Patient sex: M
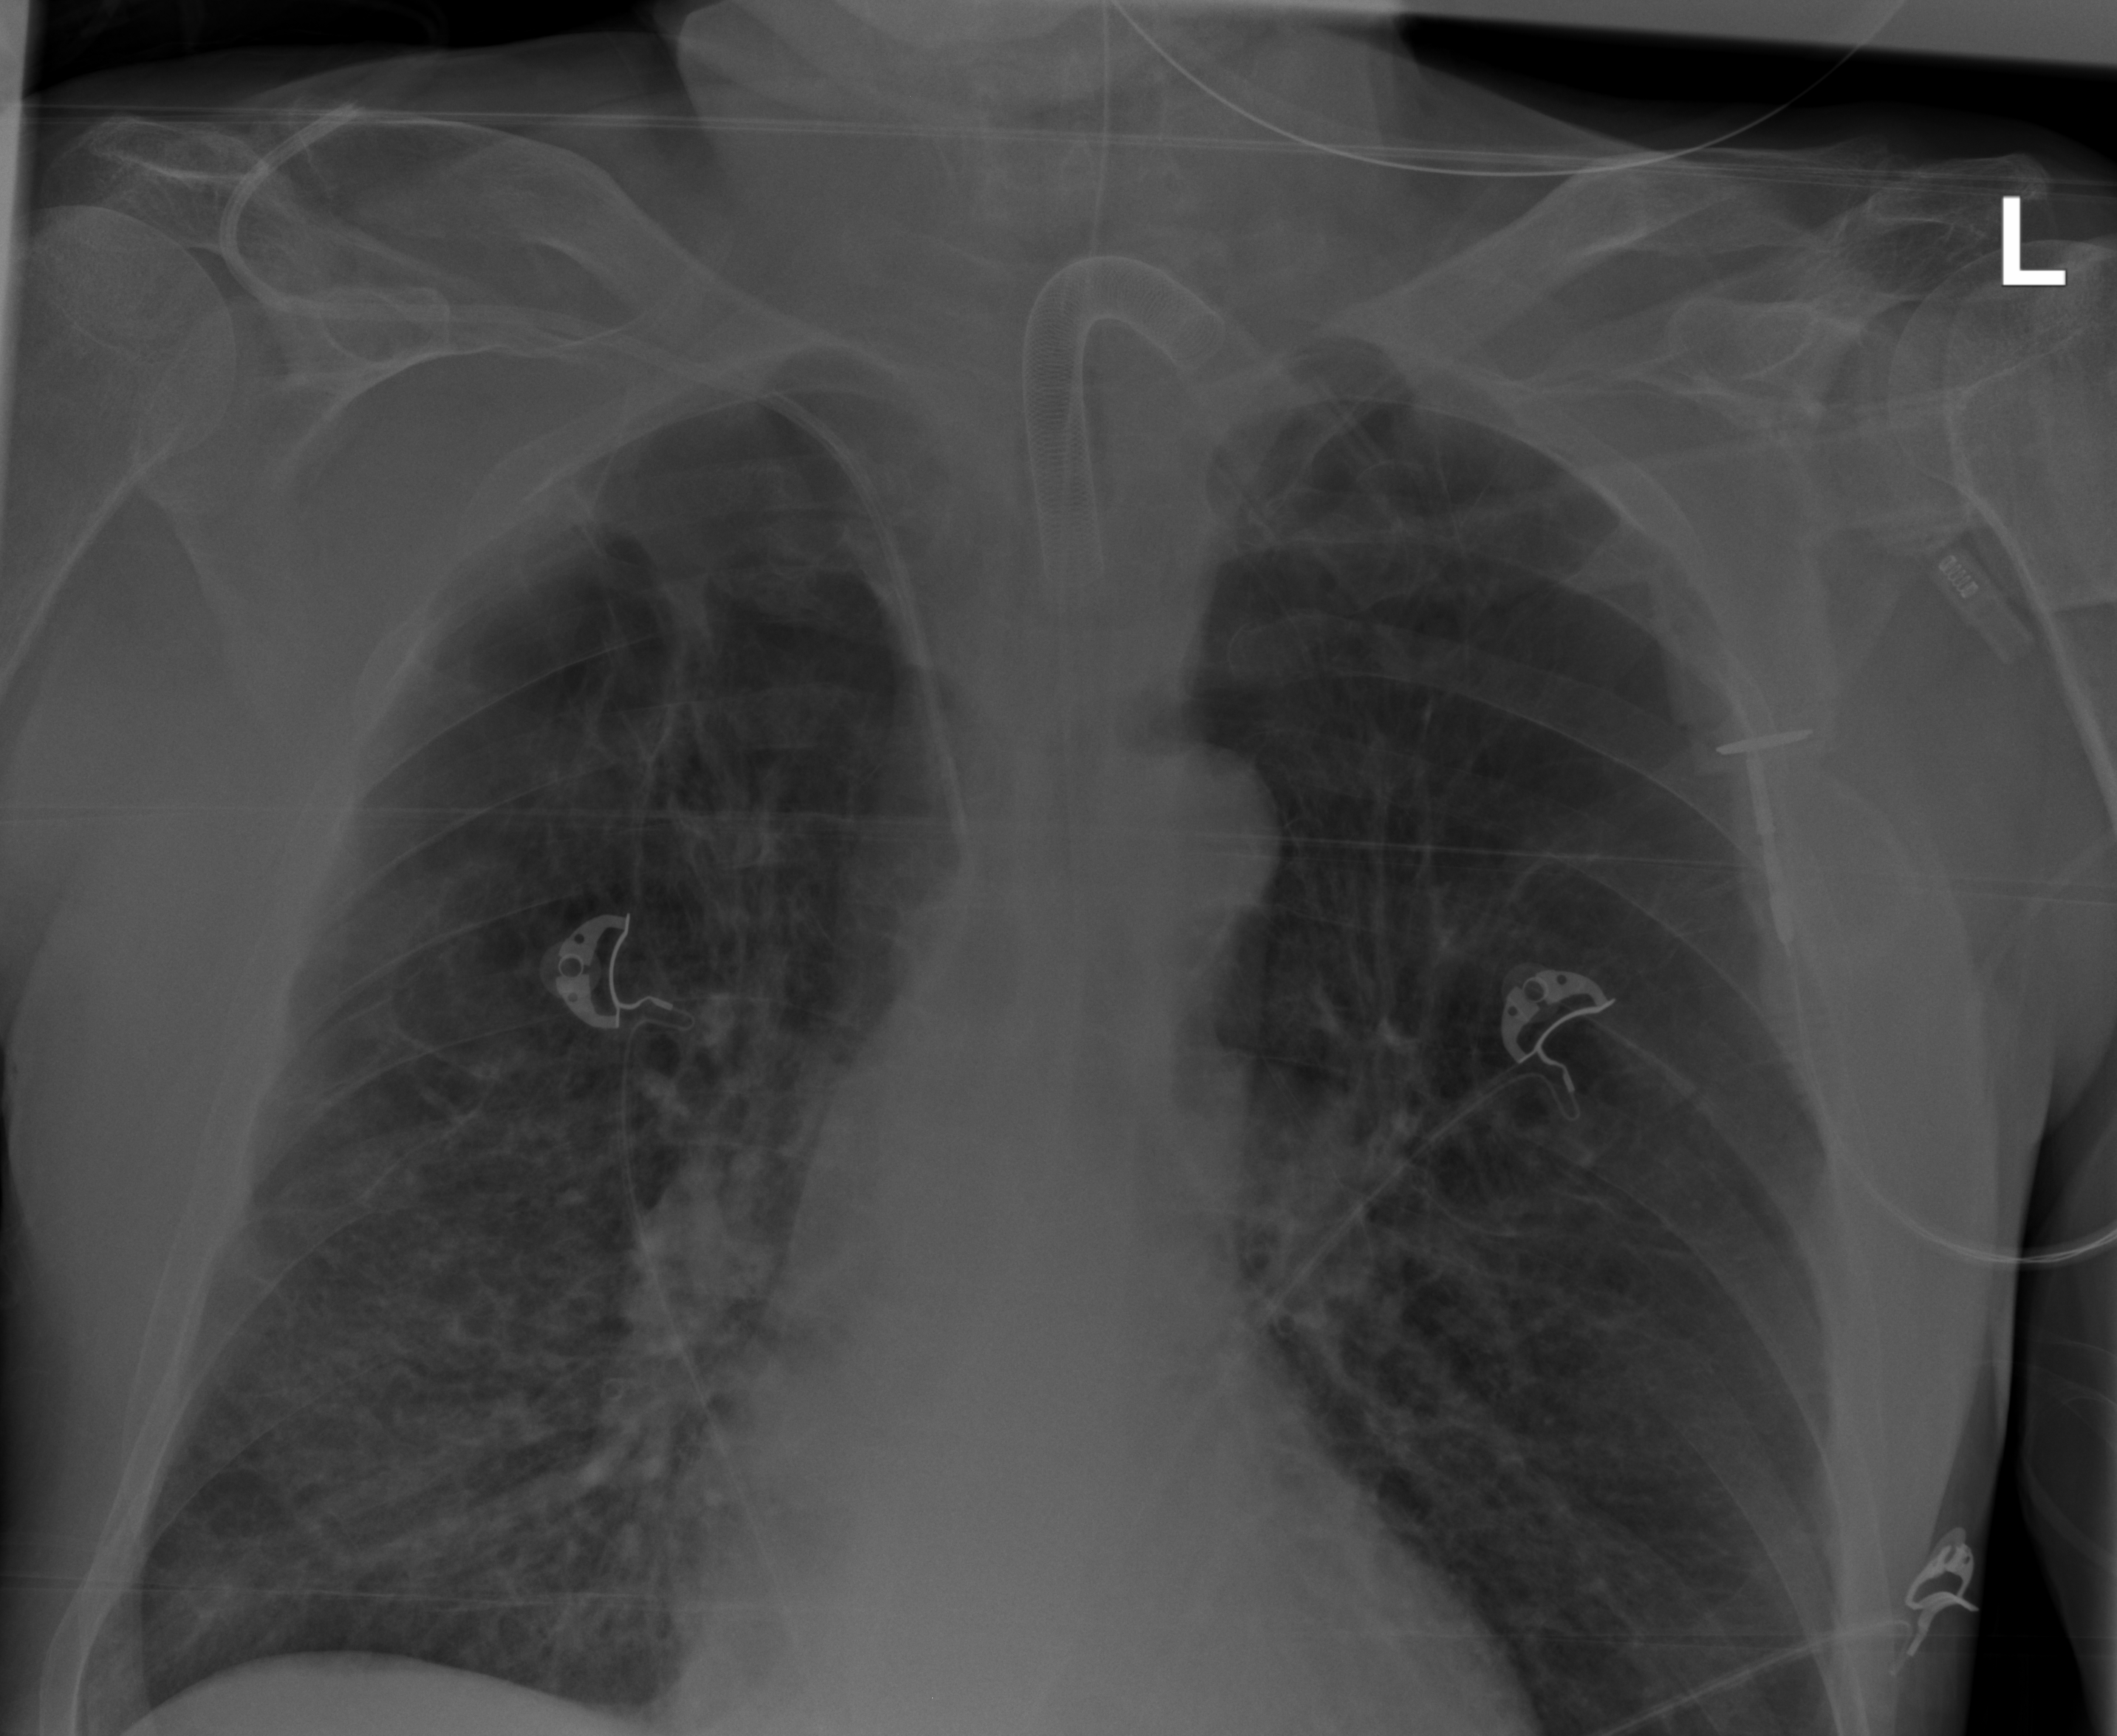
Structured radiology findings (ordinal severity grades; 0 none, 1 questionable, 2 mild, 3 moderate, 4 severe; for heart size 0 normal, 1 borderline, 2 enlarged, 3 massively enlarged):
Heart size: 0
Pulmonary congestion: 0
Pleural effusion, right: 0
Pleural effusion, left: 0
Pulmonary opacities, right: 2
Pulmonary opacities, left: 0
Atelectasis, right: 2
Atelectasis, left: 0